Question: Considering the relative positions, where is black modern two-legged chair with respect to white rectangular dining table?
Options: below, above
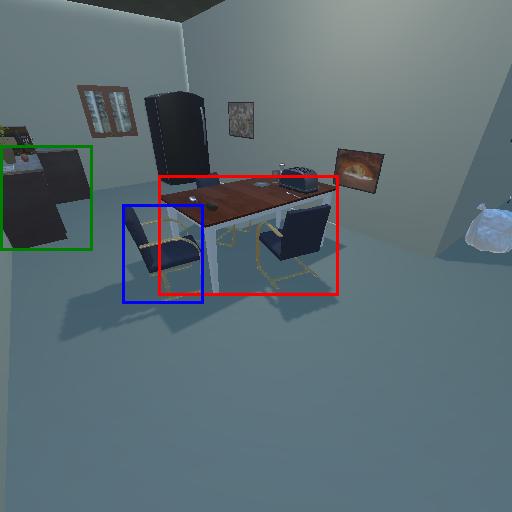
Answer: below